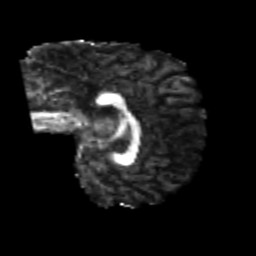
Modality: FA
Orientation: sagittal
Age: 25
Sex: male
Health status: healthy
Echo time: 0.074 s